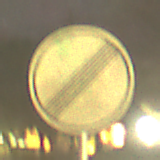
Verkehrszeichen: EndeSaemtlicherBegrenzungen
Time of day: Night
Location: Outdoor (Suburban)
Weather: Clear
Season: NotSpecified
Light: Artificial